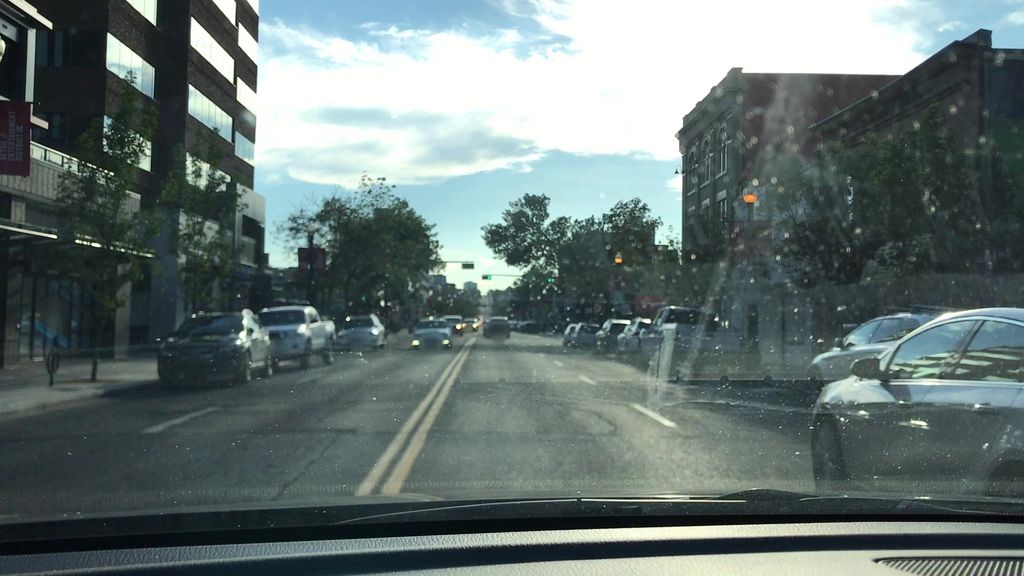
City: calgary